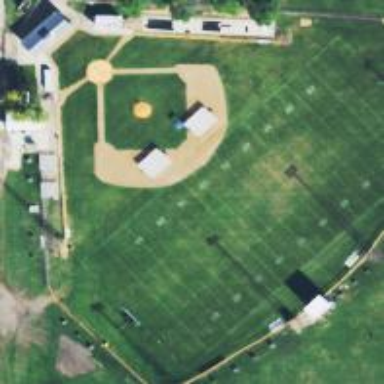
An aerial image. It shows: Baseball pitch for leisure land.